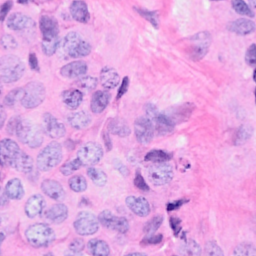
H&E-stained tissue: Breast